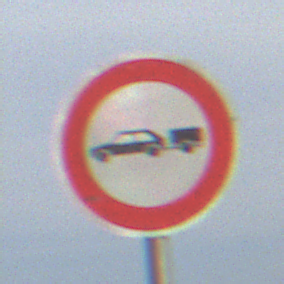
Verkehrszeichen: VerbotPersonenkraftwagenMitAnhaenger
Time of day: MorningAfternoon
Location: Outdoor (Suburban)
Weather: PartlyCloudy
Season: NotSpecified
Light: Natural